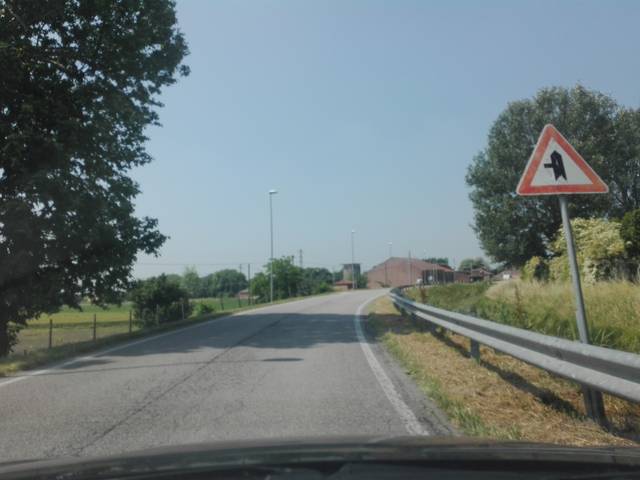
Region: Italy
Coordinates: 45.064, 11.871